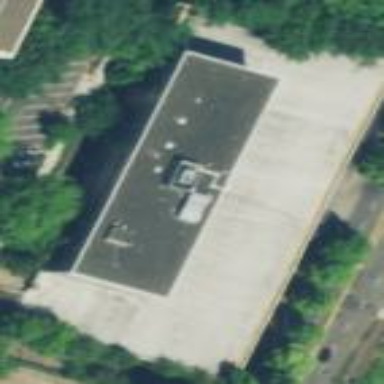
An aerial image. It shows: Rooftop parking area.